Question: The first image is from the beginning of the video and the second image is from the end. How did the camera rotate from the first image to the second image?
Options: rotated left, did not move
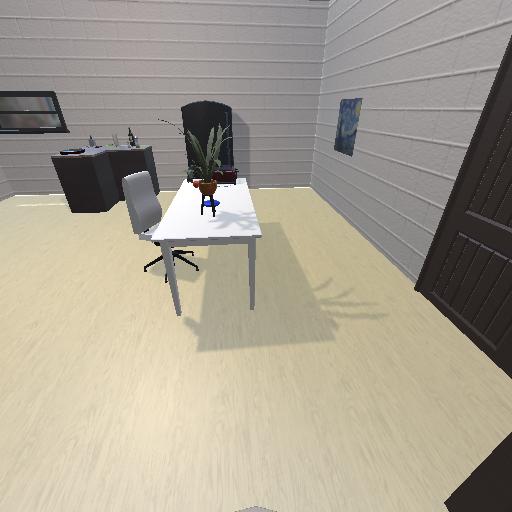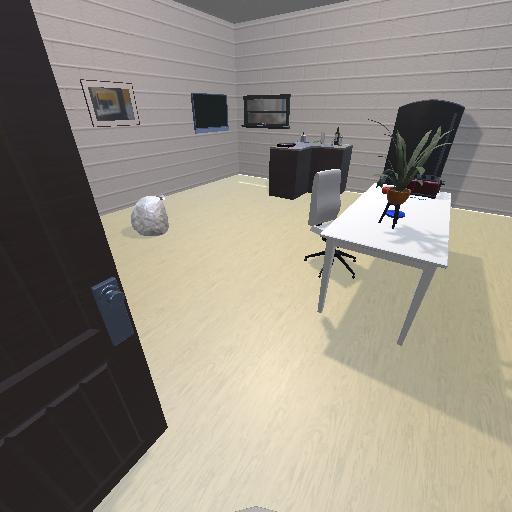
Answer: rotated left